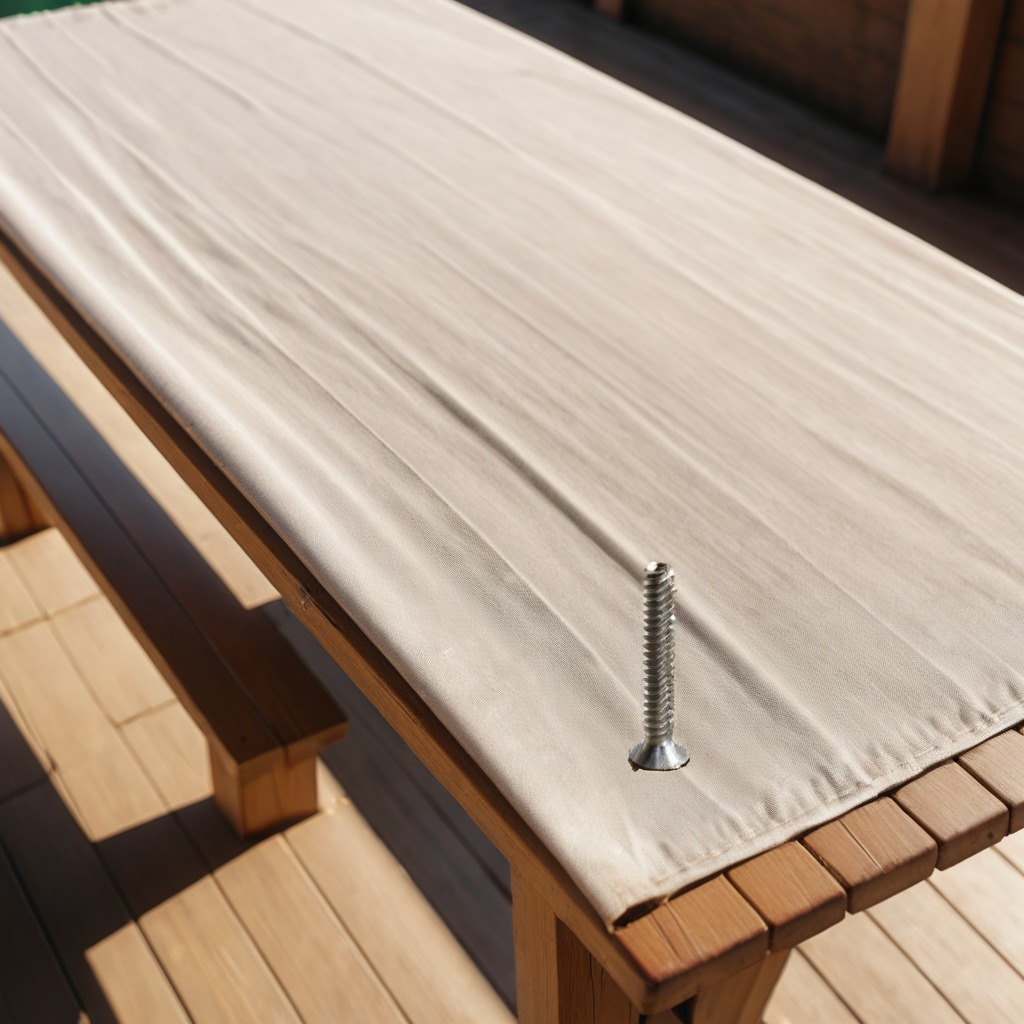
A metal screw lying on a wooden table in an outdoor workshop during daytime bright natural light soft shadows worn but beneath the cloth.